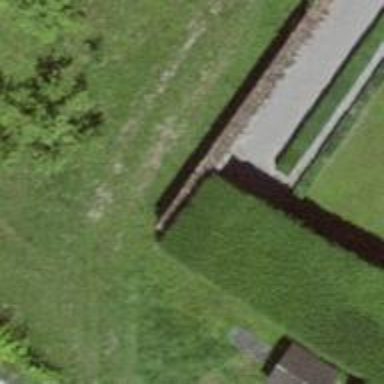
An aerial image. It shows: Wall is shown in the image.